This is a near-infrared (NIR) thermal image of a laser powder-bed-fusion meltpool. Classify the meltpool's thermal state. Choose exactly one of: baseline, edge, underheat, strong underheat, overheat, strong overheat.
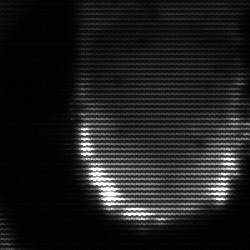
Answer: baseline